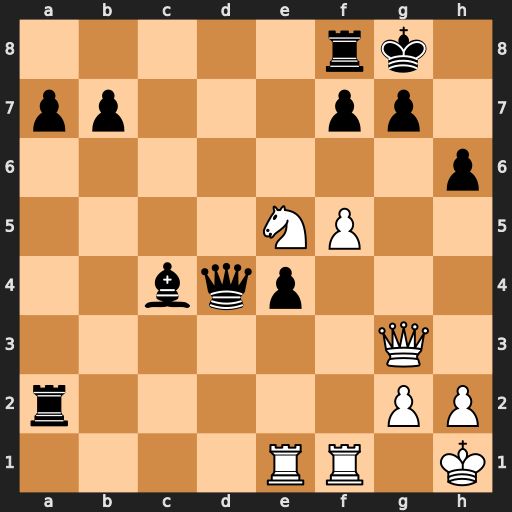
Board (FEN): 5rk1/pp3pp1/7p/4NP2/2bqp3/6Q1/r5PP/4RR1K
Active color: w
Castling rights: -
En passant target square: -
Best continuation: f6 g5 Rf5